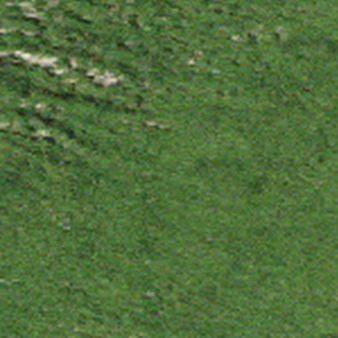
Label: other